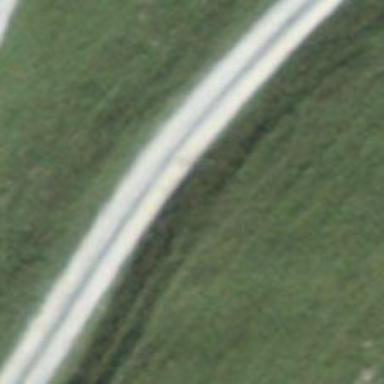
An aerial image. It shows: Track with grade2 tracktype.